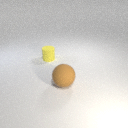
large brown rubber sphere in front of small yellow rubber cylinder